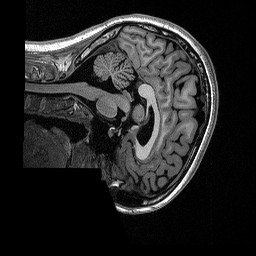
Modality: T1w
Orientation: sagittal
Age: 21
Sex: female
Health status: healthy
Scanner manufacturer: siemens
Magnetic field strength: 1.5 T
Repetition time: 2.73 s
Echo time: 0.00357 s